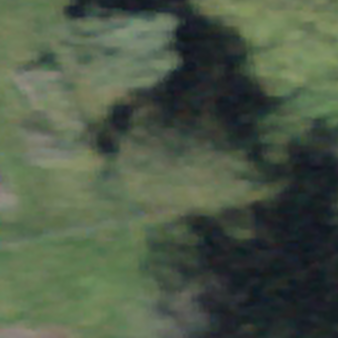
Label: other